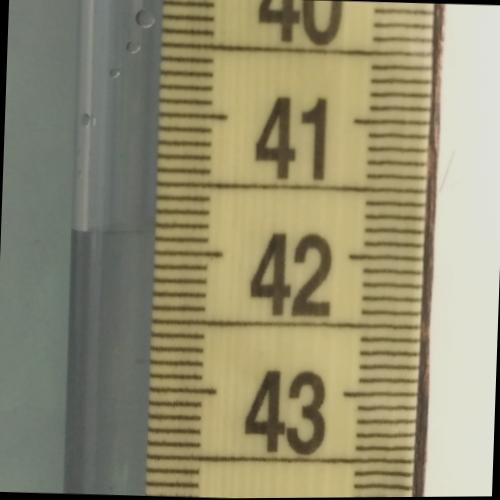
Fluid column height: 41.9 cm